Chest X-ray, PA view. Patient: 41 years old, sex F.
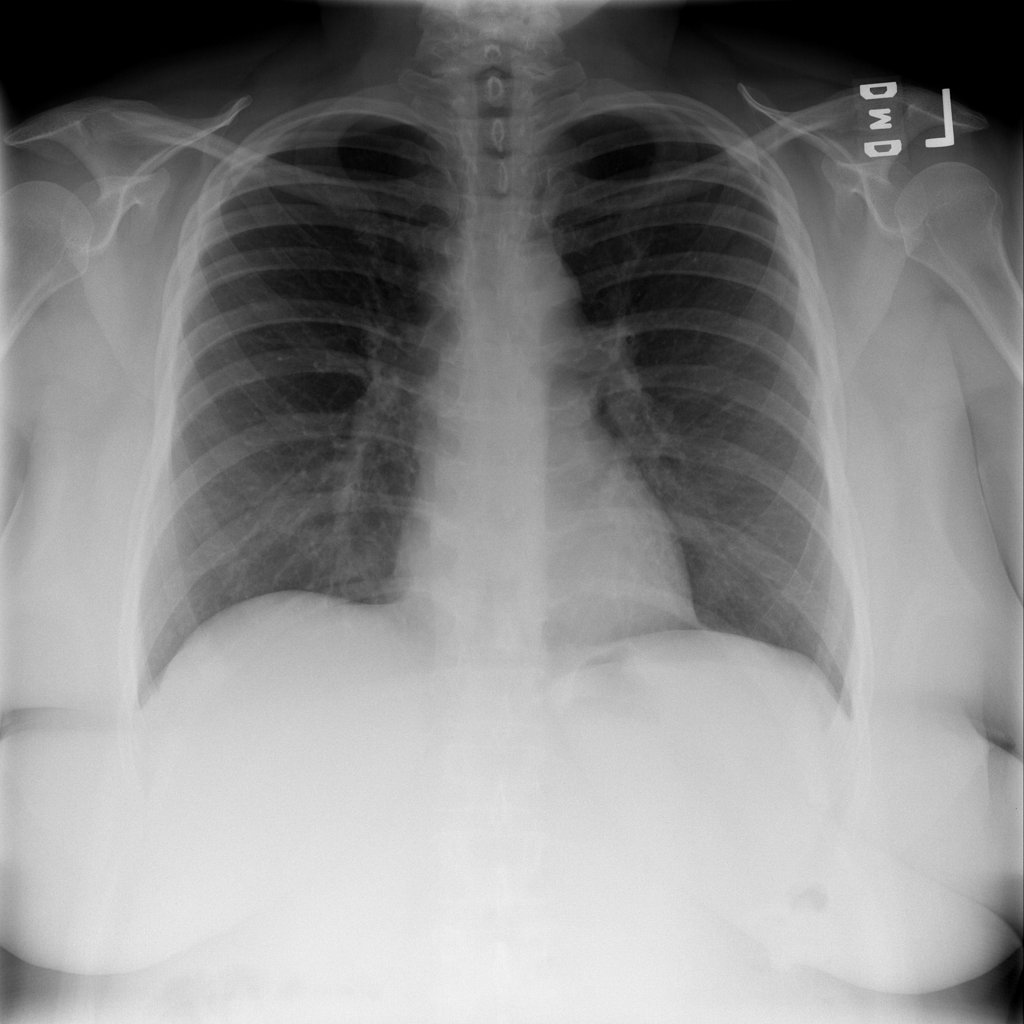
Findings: No Finding